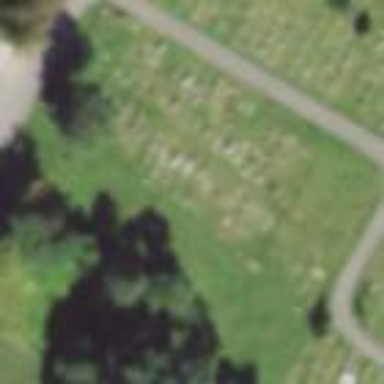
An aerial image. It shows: Cemetery.